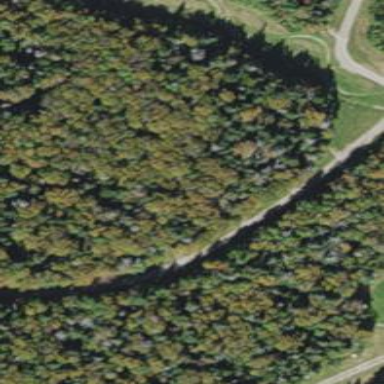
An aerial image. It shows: Woodland area covered with trees.